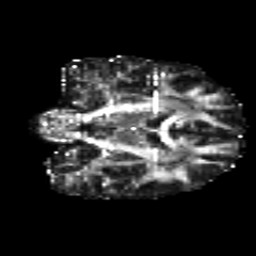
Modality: FA
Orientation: coronal
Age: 29
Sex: male
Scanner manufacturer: siemens
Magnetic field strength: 3 T
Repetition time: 8.8 s
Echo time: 0.085 s